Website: macys
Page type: gifting
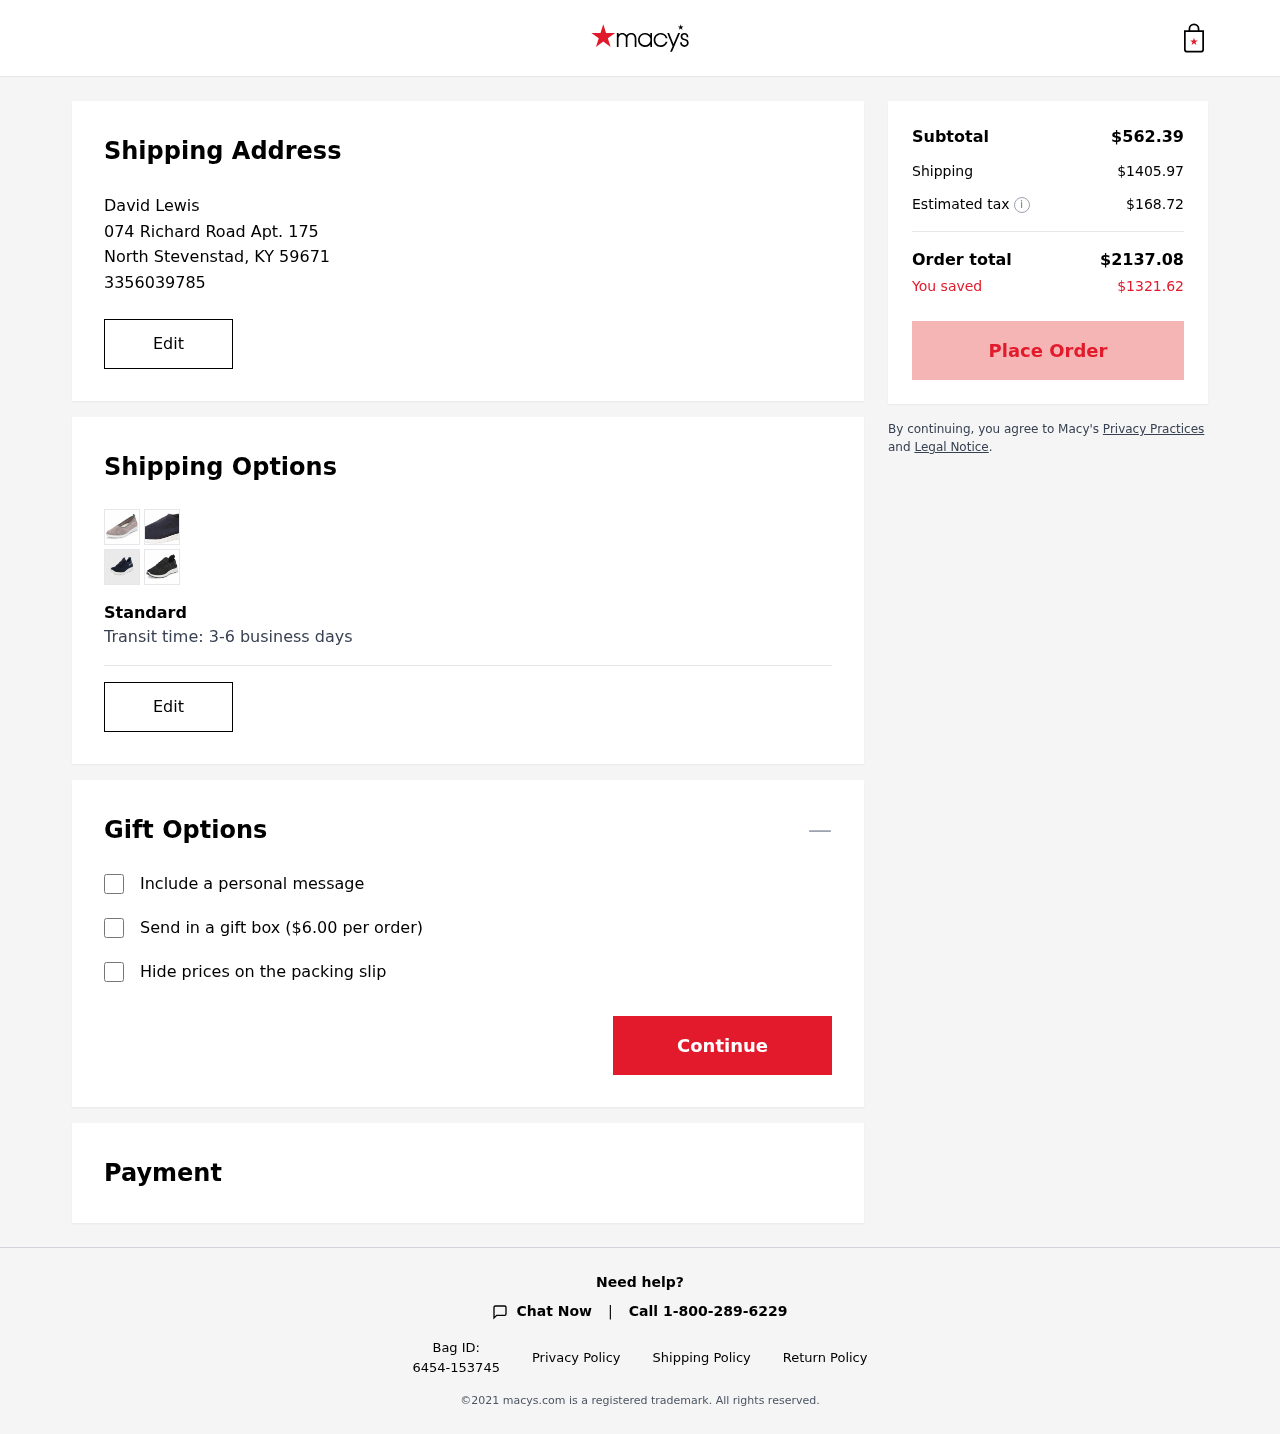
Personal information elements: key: PII_CITY
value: North Stevenstad
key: PII_FULLNAME
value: David Lewis
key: PII_PHONE
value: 3356039785
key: PII_POSTCODE
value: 59671
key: PII_STATE_ABBR
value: KY
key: PII_STREET
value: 074 Richard Road Apt. 175
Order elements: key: ORDER_SUBTOTAL
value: $562.39
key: ORDER_SHIPPING_COST
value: $1405.97
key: ORDER_TAX
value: $168.72
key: ORDER_TOTAL
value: $2137.08
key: ORDER_SAVINGS
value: $1321.62
Other elements: key: GIFT_BOX_PRICE
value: $6.00